Question: I'm relatively new to C#, SQL Server, and Stackoverflow.
I want the format of my date to stay the same from SQL Server to my C# code.
I have a screenshot of the SQL Server table:
.
I just want the format to stay the same. I want the format to stay 'yyyy-mm-dd' instead when I retrieve the data the format is 'dd/mm/yyyy 0:00:00'.
I then use the following code to retrieve the data from the server:
'''
ArrayList a = new ArrayList();
DataTable d = new DataTable();
string sql = "SELECT * FROM myServer";
MySql.Data.MySqlClient.MySqlCommand cmd = new MySql.Data.MySqlClient.MySqlCommand(sql, conn);
MySqlDataAdapter myA = new MySqlDataAdapter(cmd);
myA.Fill(d);
cmd.ExecuteNonQuery();
foreach (DataRow row in d.Rows)
{
FitnessManager f = new FitnessManager();
f.testDate = row["testDate"].ToString();
f.tDate = row["tDate"].ToString();
f.dtDate = row["dtDate"].ToString();
a.Add(f);
}
return a;
'''
I would expect the results in the 'ArrayList' to be '2020-10-13', instead I'm getting '10/11/2020 0:00:00'.
I do not know why this happens for how to fix this.
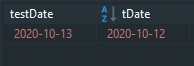
Answer: You would do something like this:
'''
f.tDate = row["tDate"].ToString("yyyy-MM-dd")
'''
The ToString() function accepts a format string, so you can pretty much convert it to whatever format you want.
More information here:
<URL>